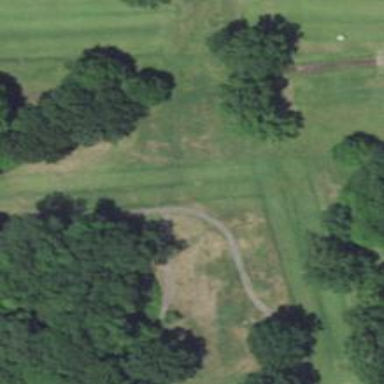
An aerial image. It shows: View of golf hole.